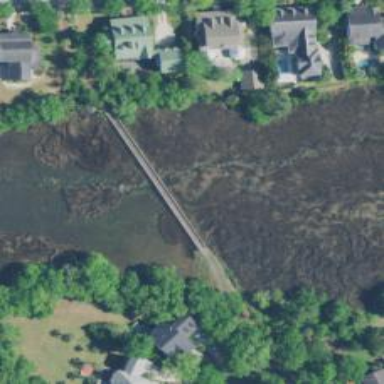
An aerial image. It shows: Bridge for cycleway.